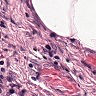
Metastatic tissue present: no